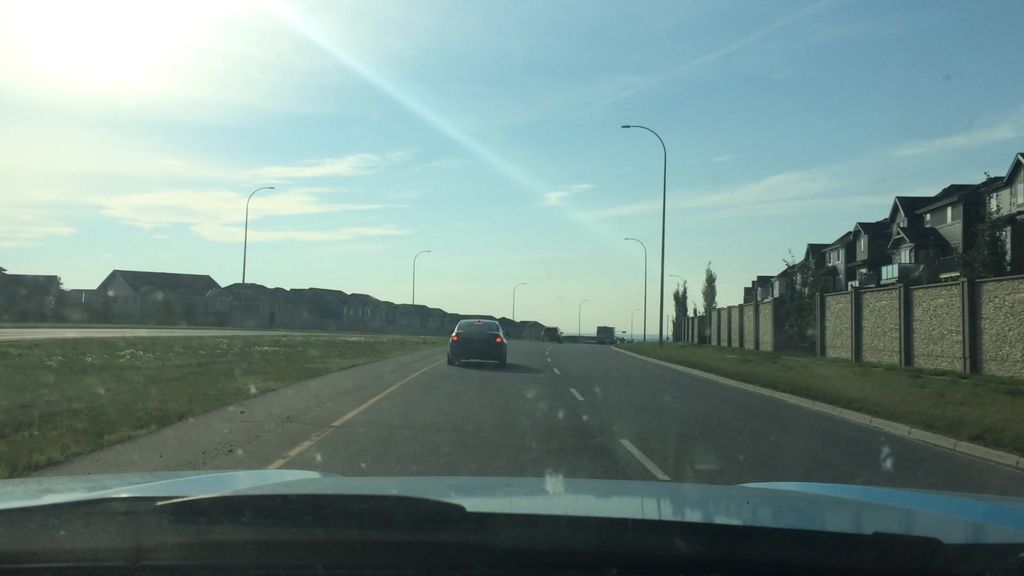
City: calgary